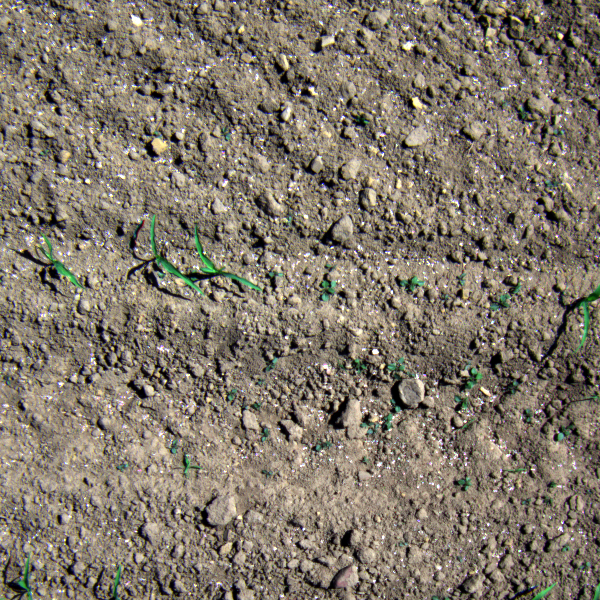
Acquisition date: 2023-05-30
Tile: 0727
Annotated plant instances:
label: maize
label: maize
label: maize
label: maize
label: amaranth
label: barnyard_grass
label: amaranth
label: amaranth
label: amaranth
label: weed_other
label: amaranth
label: amaranth
label: amaranth
label: amaranth
label: amaranth
label: amaranth
label: weed_other
label: amaranth
label: amaranth
label: weed_other
label: amaranth
label: weed_other
label: weed_other
label: amaranth
label: amaranth
label: amaranth
label: amaranth
label: amaranth
label: weed_other
label: amaranth
label: amaranth
label: amaranth
label: amaranth
label: amaranth
label: amaranth
label: amaranth
label: amaranth
label: amaranth
label: maize
label: amaranth
label: amaranth
label: amaranth
label: weed_other
label: amaranth
label: amaranth
label: amaranth
label: weed_other
label: maize
label: maize
label: weed_other
label: amaranth
label: amaranth
label: maize
label: amaranth
label: amaranth
label: weed_other
label: amaranth
label: amaranth
label: amaranth
label: weed_other
label: weed_other
label: weed_other
label: weed_other
label: weed_other
label: amaranth
label: barnyard_grass
label: barnyard_grass
label: amaranth